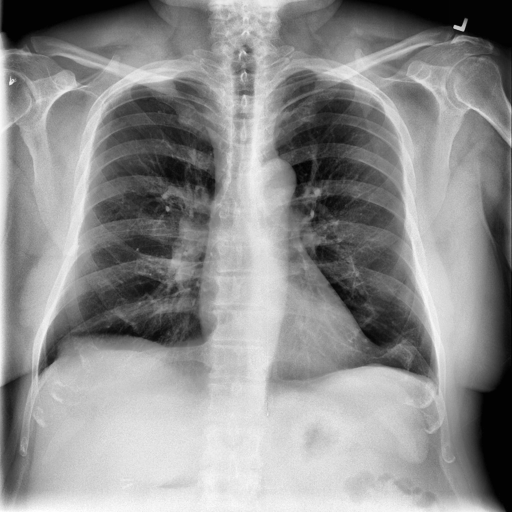
Finding: NORMAL